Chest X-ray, AP view. Patient: 57 years old, sex F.
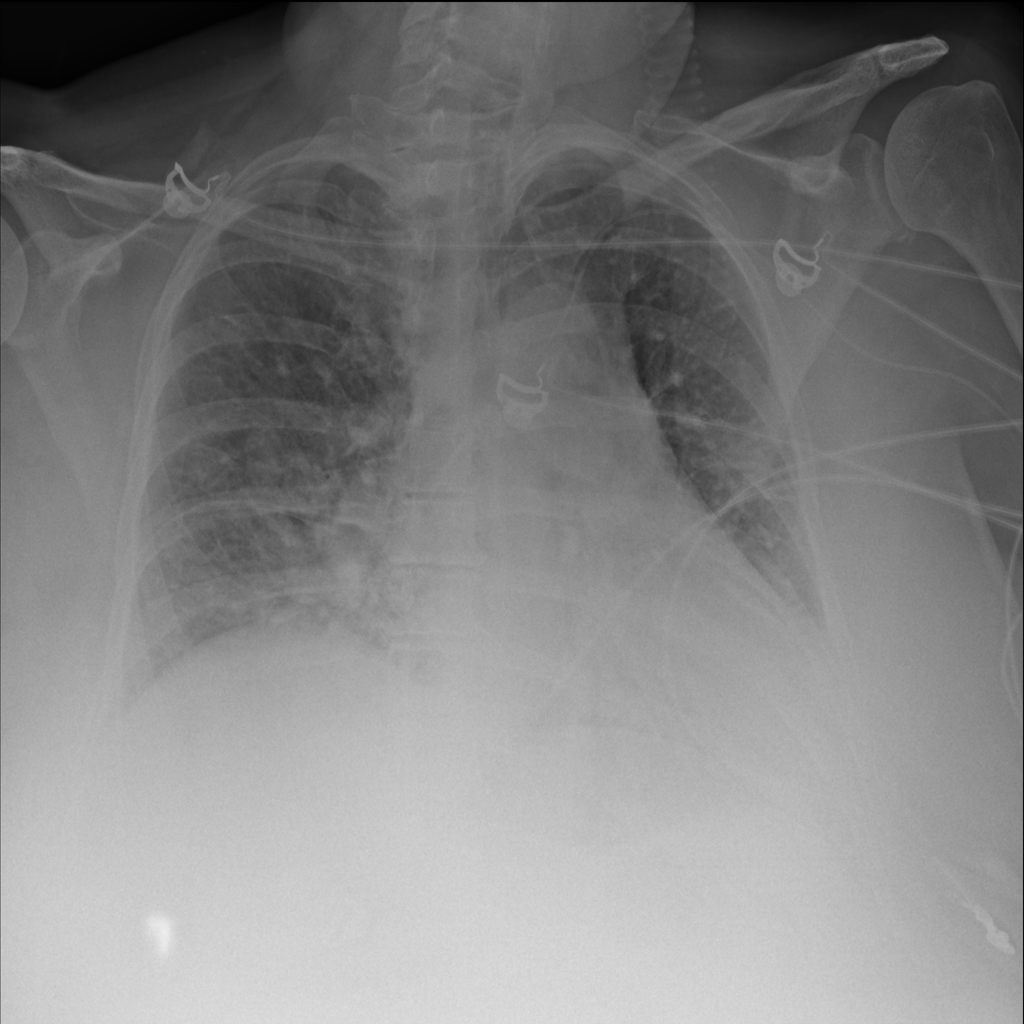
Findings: Edema, Infiltration